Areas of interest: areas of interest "Park and greenspace"
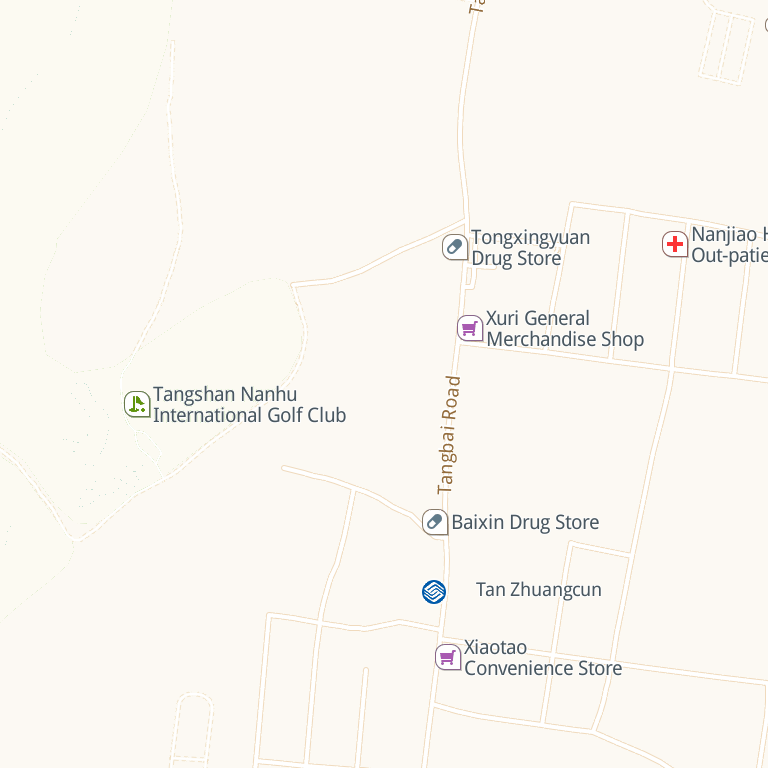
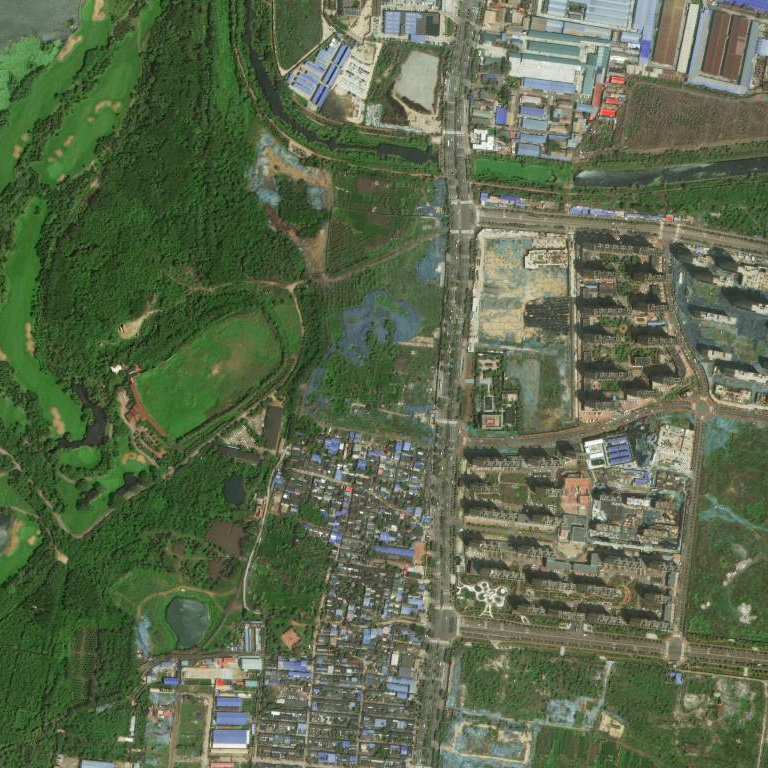